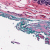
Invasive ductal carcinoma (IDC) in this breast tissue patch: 0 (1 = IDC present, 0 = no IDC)